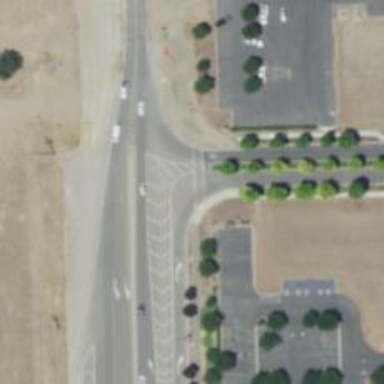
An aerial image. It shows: Tertiary_link road with asphalt surface.